Question: When I want to convert my image to imagebytes, i take this error. My image type is Asset:
'''
[ERROR:flutter/lib/ui/ui_dart_state.cc(157)] Unhandled Exception: FileSystemException: Cannot open file, path = 'content://media/external/images/media/27' (OS Error: No such file or directory, errno = 2)
'''
'''
_saveToDatabase() async {
if (!mounted) return;
String base64Image;
var dbHelper = DatabaseHelper();
for (var i in images) {
List<int> imageBytes = File(i.identifier).readAsBytesSync(); //this step i get error
base64Image = base64Encode(imageBytes);
DateTime imageDate = DateTime.now();
var image = ImageModel(base64Image, imageDate);
dbHelper.saveImage(image);
debugPrint(
"Added:
${imageBytes.toString()}
${base64Image.toString()}");
setState(() {});
}
}
import 'dart:io';
class ImageModel{
int id;
String image;
DateTime imageDate;
ImageModel(this.image, this.imageDate,);
ImageModel.fromMap(Map map) {
id= map[id];
image = map[image];
imageDate = map[imageDate];
}
}
'''

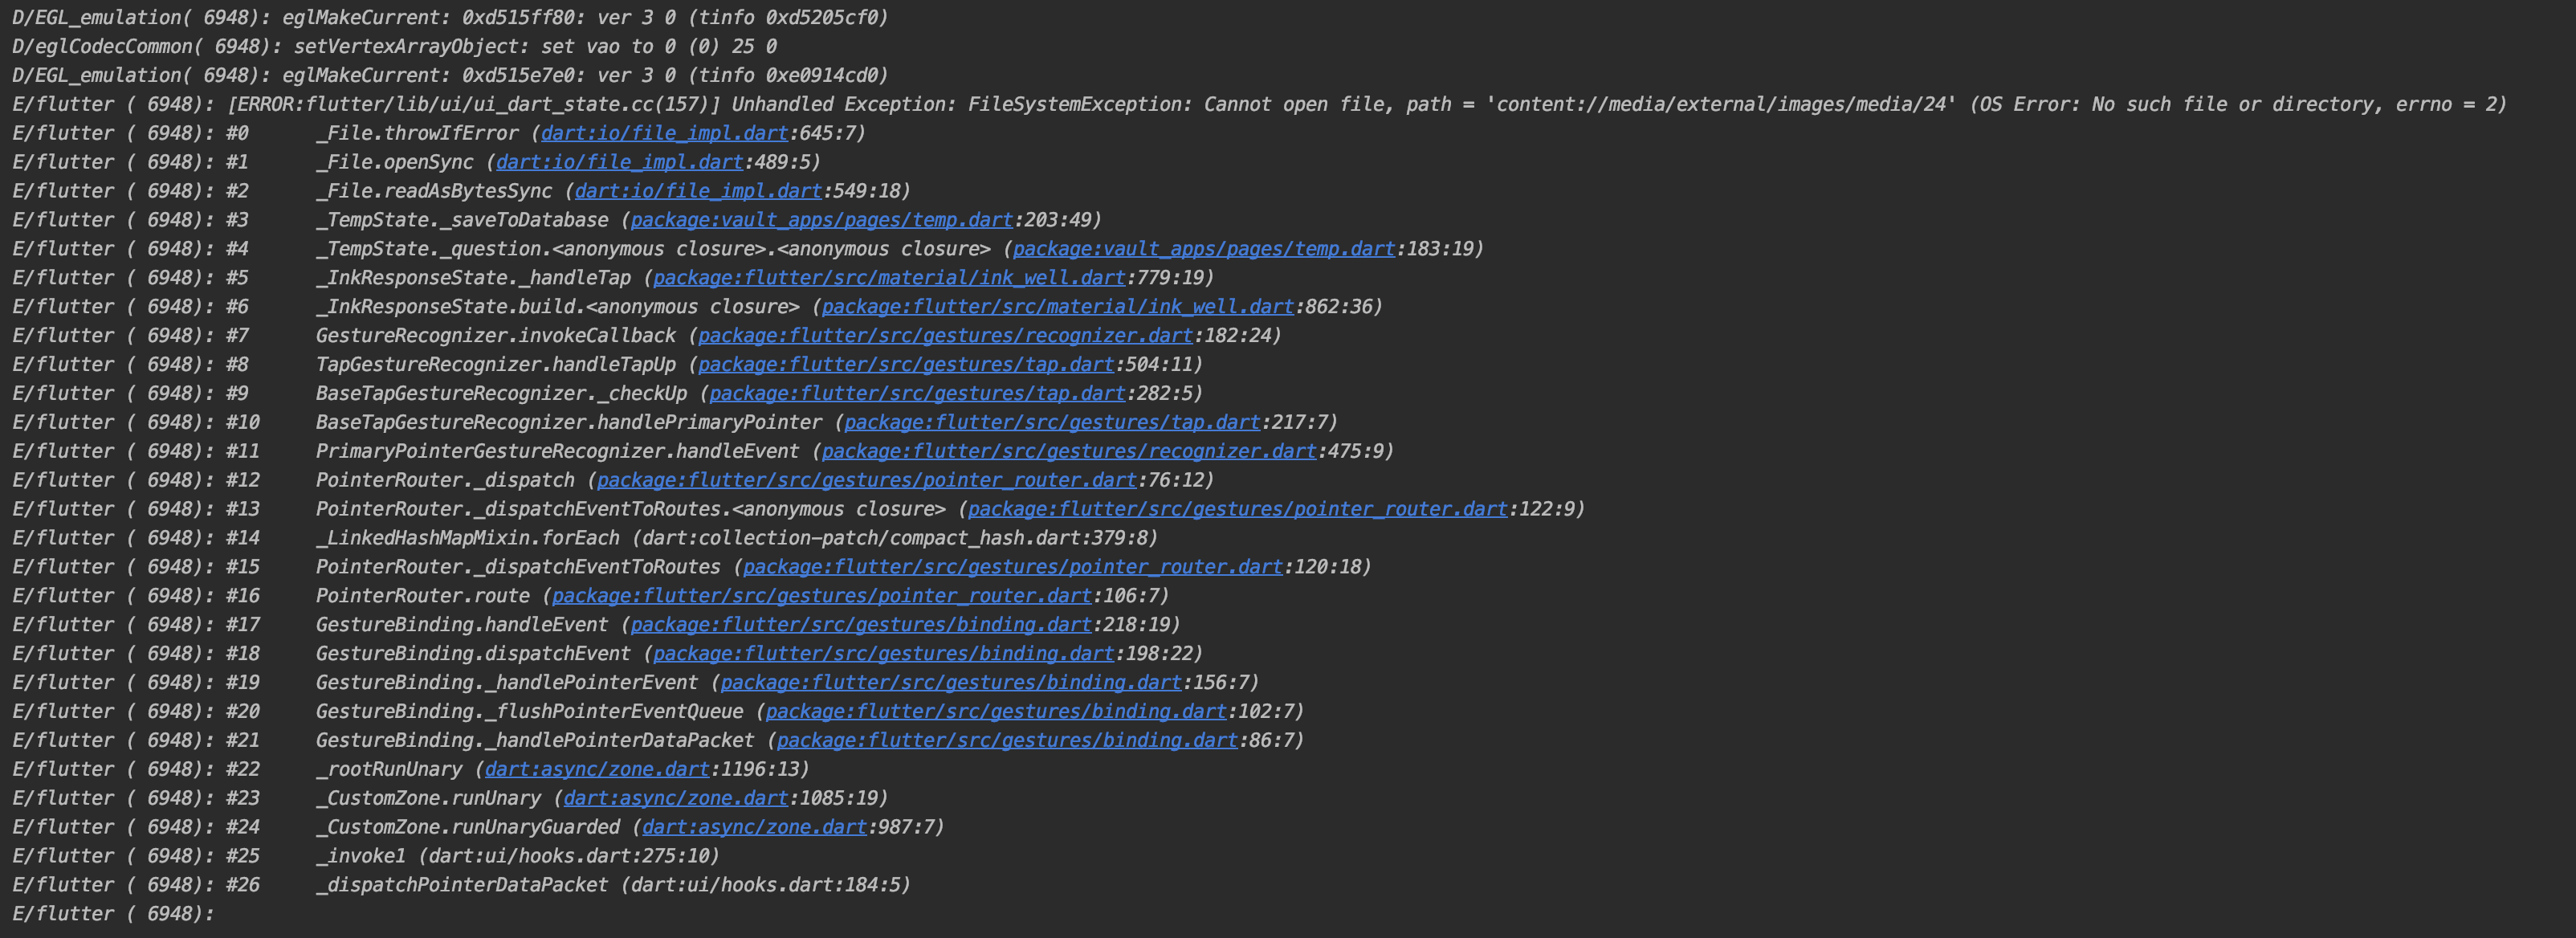
Answer: I solved this problem, if you get same error you can use this solution.
Insert your project <URL>, after that use it like this
'''
List<int> imageBytes = File(await FlutterAbsolutePath.getAbsolutePath(asset_image_path.identifier)).readAsBytesSync();
'''
Good Luck